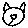
Label: cat